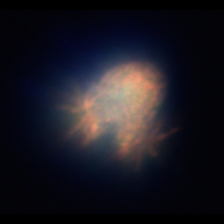
Taxon: Ciliates
Group: Other